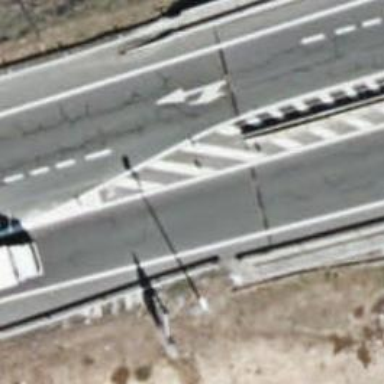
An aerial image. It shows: Primary highway.